Question: What is the maximum amount of money that can be robbed from the houses? The neighbour houses cannot be robbed at the same time.
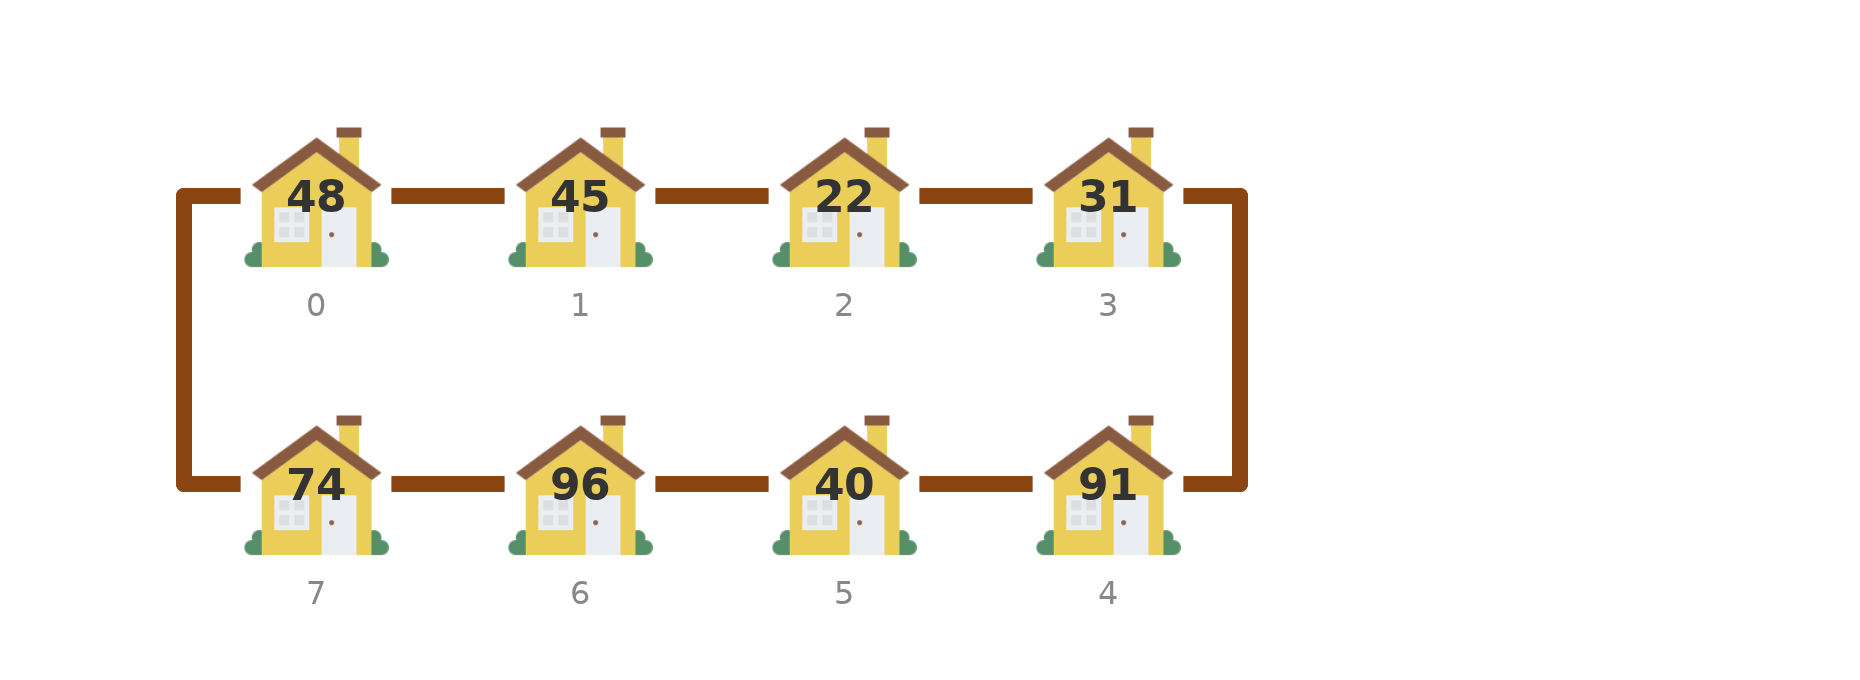
Answer: 257